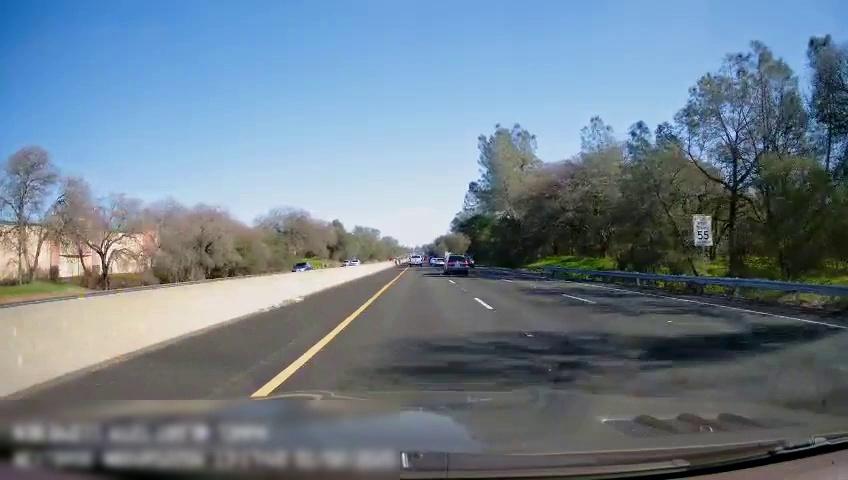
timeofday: Day
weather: Sunny
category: Drivable Space
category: Drivable Space
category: Vehicles | SUV
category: Vehicles | Truck
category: Vehicles | Car
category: Lanes | Current Lane
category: Lanes | Current Lane
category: Lanes | Current Lane
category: Lanes | Alternate Lane
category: Traffic | Signs